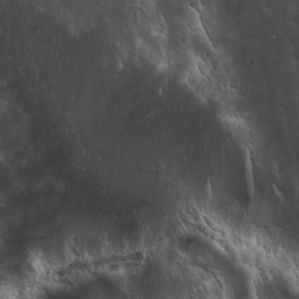
Label: non_frost